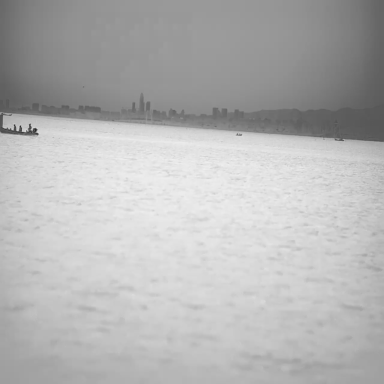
There are four bulk_carriers in the infrared image.